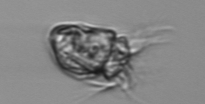
Label: Strombidium_morphotype1